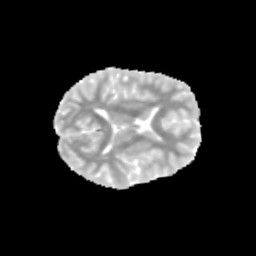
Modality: MD
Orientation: axial
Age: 9
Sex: female
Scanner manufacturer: siemens
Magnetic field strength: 3 T
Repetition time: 3.8 s
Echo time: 0.07 s